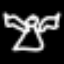
Label: angel